Field crop: maize
Growth stage: 1
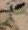
Species: atriplex